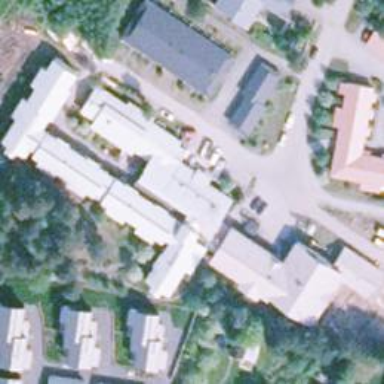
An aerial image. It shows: Nursing home.